Aerial crown-view tile of a tropical tree (Barro Colorado Island, Panama), acquired 20250414:
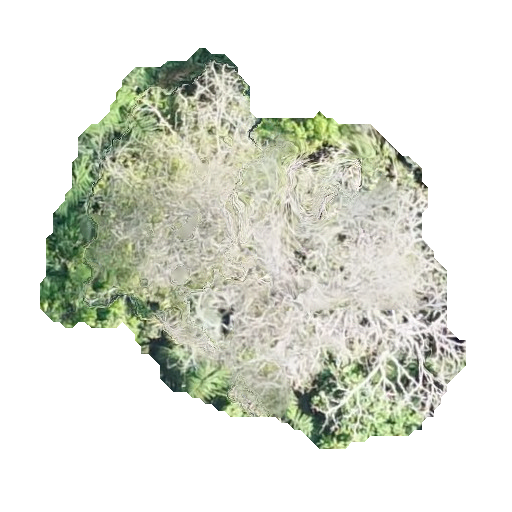
Species: Handroanthus guayacan
GBIF accepted scientific name: Handroanthus guayacan
Crown area: 163.379 m²